Aerial crown-view tile of a tropical tree (Barro Colorado Island, Panama), acquired 20240611:
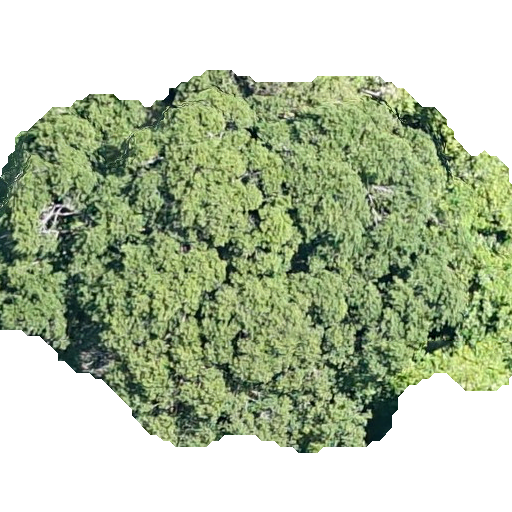
Species: Calophyllum longifolium
GBIF accepted scientific name: Calophyllum longifolium
Crown area: 257.494 m²